Question: I have a list of courses depending on school code. This list of courses is added to another list, making it a list-of-lists.
'''
private List<String> schoolList;
private List<String> socList;
private List<String> sobList;
private List<String> sodList;
private List<String> genlist;
private List<List<String>> courseList = new ArrayList<List<String>>();
@Override
public String execute() {
FacultyManager fm = new FacultyManager();
schoolList = fm.getColumn("school_description", "school");
genlist = fm.getCoursesBySchoolCode("GEN");
sobList = fm.getCoursesBySchoolCode("SOB");
socList = fm.getCoursesBySchoolCode("SOC");
sodList = fm.getCoursesBySchoolCode("SOD");
courseList.add(genlist);
courseList.add(sobList);
courseList.add(socList);
courseList.add(sodList);
return SUCCESS;
}
'''
'''
<c:forEach var="school" items="${schoolList}" varStatus="ctr">
<ul>
<li>${school}
<ul>
<c:forEach var="course" items="${courseList}">
<li>${course}</li>
</c:forEach>
</ul>
</li>
</ul>
</c:forEach>
'''

How do I make it so the output is:
- - - - -
... and so on.
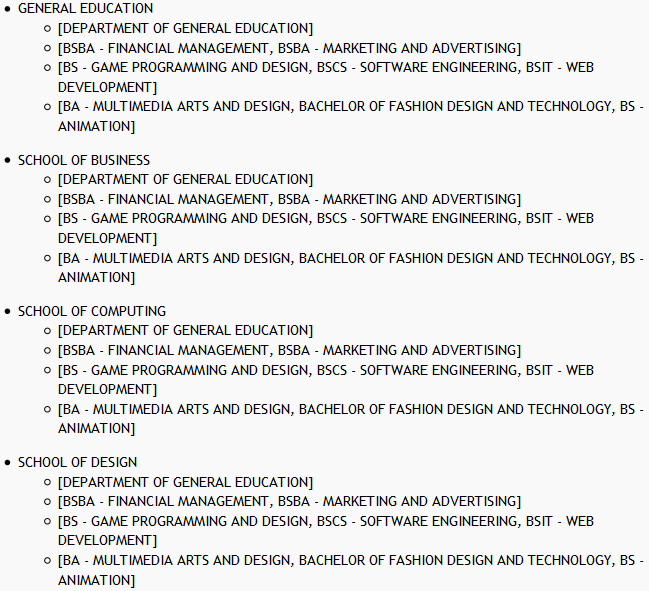
Answer: You are iterating over and over again, thus repeating the same output as if you called 'courseList.toString()' method multiple times.
You should instead iterate over , which most likely (but nowhere stated in your question) depends on the current iteration index of the outer '<c:forEach>' loop. This is in turn captured in the 'index' property of the exported 'ctr' variable (that is zero-based) of the school list iteration index.
Thus, you should iterate over a specific list of the 'courseList' list, depending on the current school. You can do this by calling 'courseList.get(ctr.index)', assuming you are on EL2.2+.
This all yields:
'''
<c:forEach var="school" items="${schoolList}" varStatus="ctr">
<ul>
<li>${school}
<ul>
<c:forEach var="course" items="${courseList.get(ctr.index)}">
<li>${course}</li>
</c:forEach>
</ul>
</li>
</ul>
</c:forEach>
'''
That said, 'List<List<String>>' does not sound as a good model choice. For instance, if you change insertion order you'll get the wrong courses in your view. 'Map<String, List<String>>' construct fits better your domain model as it can be used to map school name to a list of course names unambiguously.
Another option to consider seriously is the usage of objects (you are doing OOP in the end). You should turn away from plain strings and move into objects domain. To start, investigate the following class hierarchy:
'''
public class Course {
//...
private School school;
//...
}
public class School {
//...
private List<Course> courses;
//...
}
'''